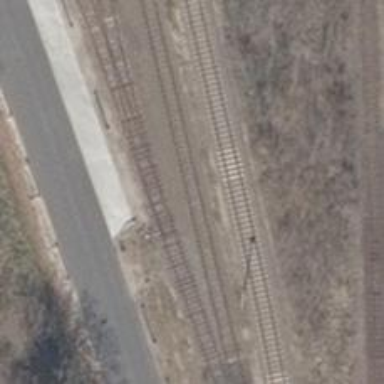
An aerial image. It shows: Rail spur service.